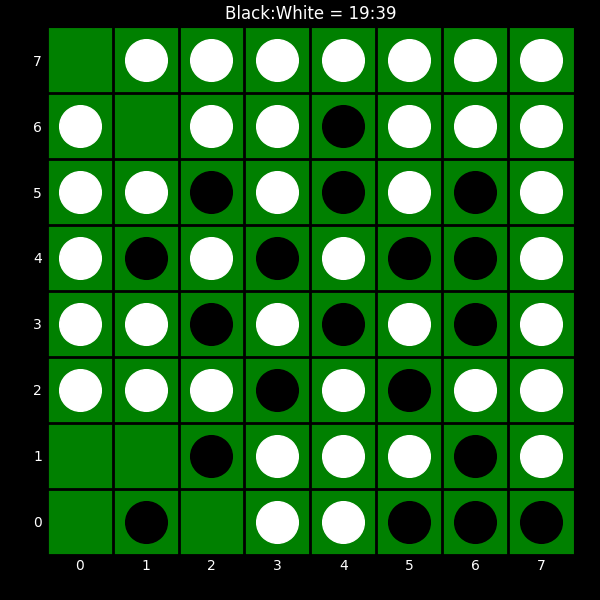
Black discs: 19
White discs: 39